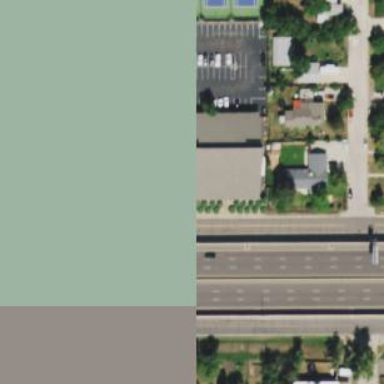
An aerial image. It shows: Building housing fitness center that offers tennis and pickleball.